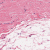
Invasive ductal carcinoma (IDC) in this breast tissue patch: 0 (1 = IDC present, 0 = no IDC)